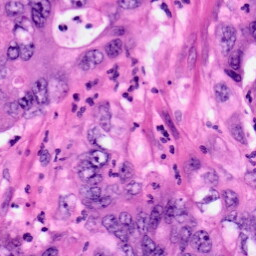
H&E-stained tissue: Pancreatic